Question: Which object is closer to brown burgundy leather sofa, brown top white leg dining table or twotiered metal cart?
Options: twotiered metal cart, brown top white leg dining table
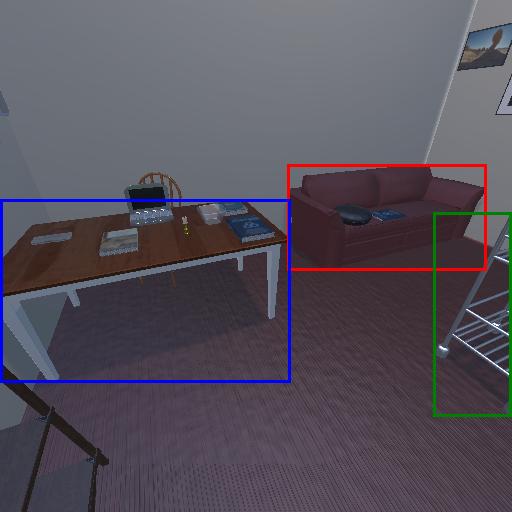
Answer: twotiered metal cart